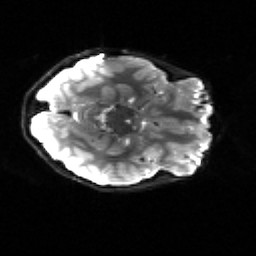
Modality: sbref
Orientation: axial
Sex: female
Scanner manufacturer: siemens
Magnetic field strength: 3 T
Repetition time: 5 s
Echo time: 0.071 s